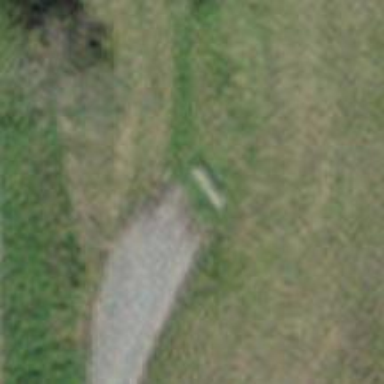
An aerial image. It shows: Brown bench in the vicinity.